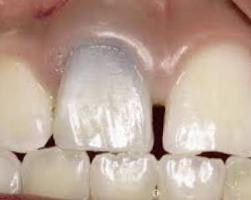
Condition: Tooth Discoloration